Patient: sex M, age 53
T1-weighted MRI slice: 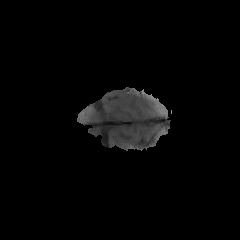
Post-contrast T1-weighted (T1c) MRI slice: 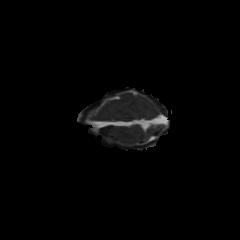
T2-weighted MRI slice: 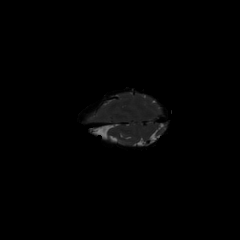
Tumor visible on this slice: no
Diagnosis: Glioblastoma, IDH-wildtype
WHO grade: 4